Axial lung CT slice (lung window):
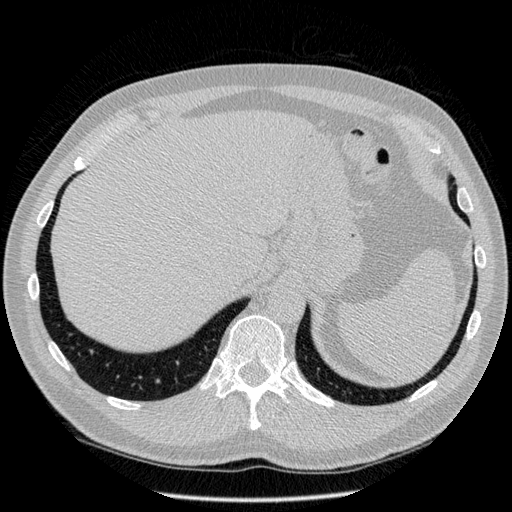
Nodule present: no